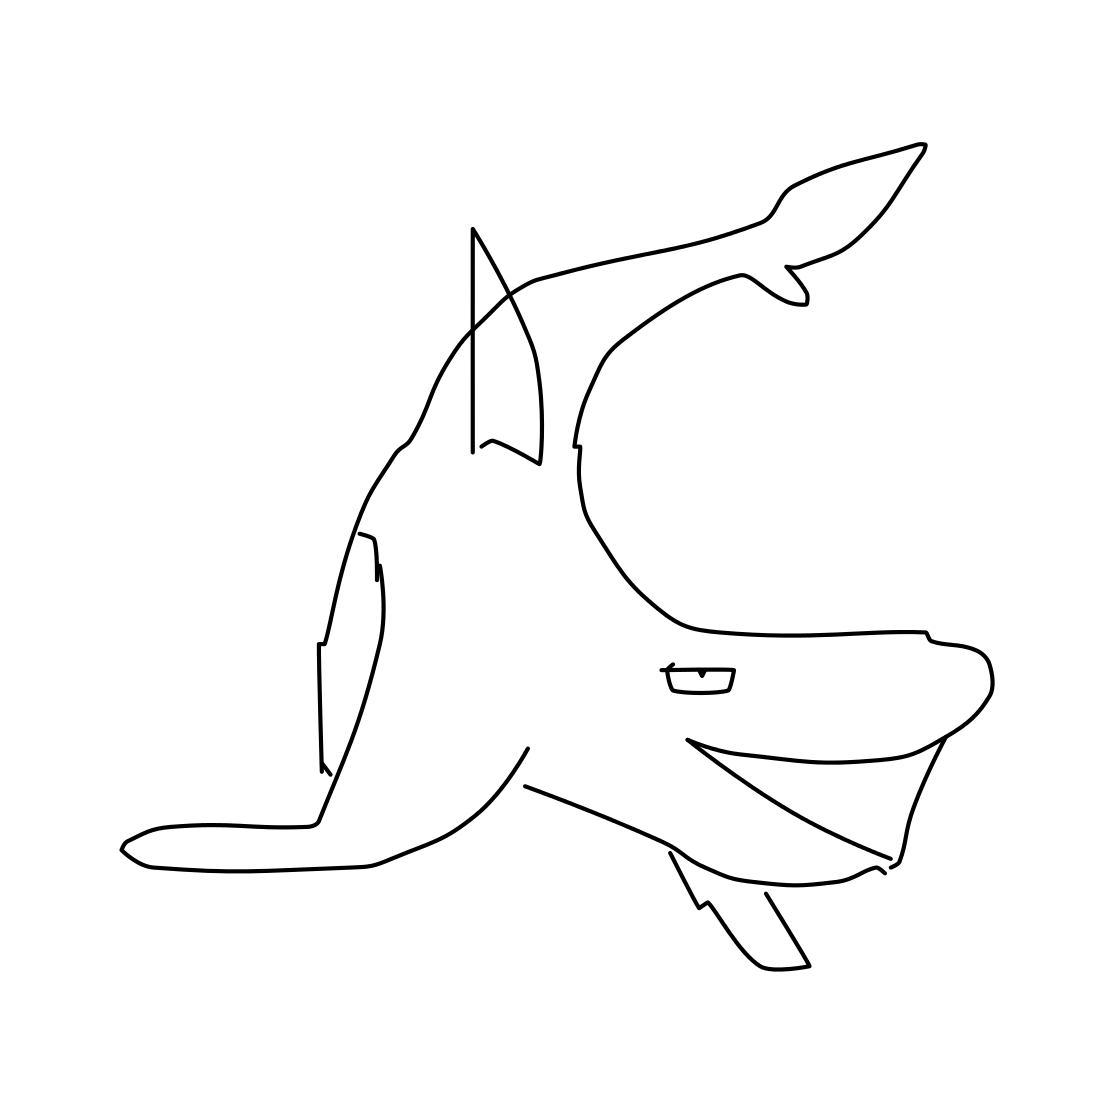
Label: shark